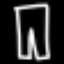
Label: pants